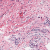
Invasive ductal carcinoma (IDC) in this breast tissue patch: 0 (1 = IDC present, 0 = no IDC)